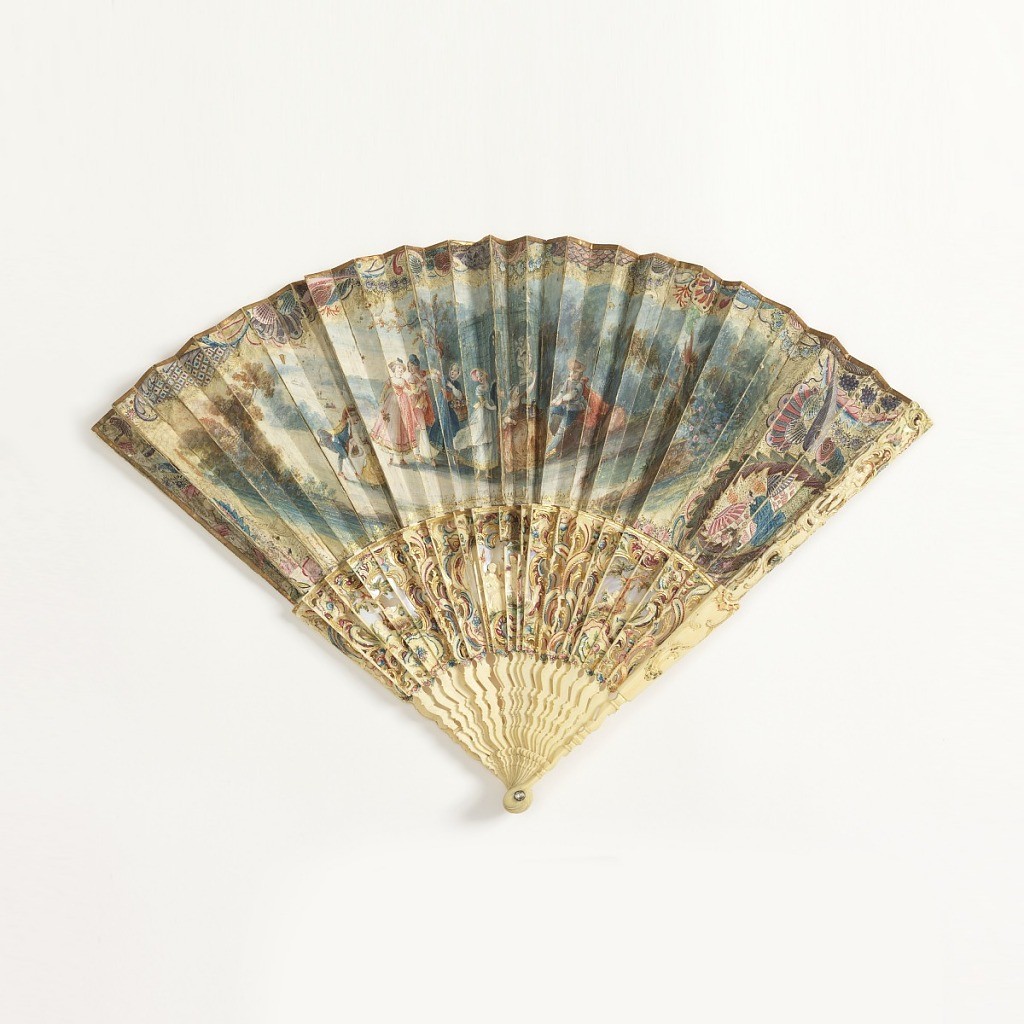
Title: Pleated fan
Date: late 18th century
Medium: Parchment and silk leaf, gilded and painted with gouache, painted and gilded ivory and mother-of-pearl sticks, brilliant set in pin
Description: Pleated fan. Parchment and silk leaf, gilded and painted with gouache. Obverse: scene of playing maidens against a ruin, in the style of Louis XVI. Rococo border of shells, latticework, foliage, fantastic forms and scenes. Reverse: plain silk. Sticks and guards careved, painted and filled with mother-of-pearl. Feather design and scenes.